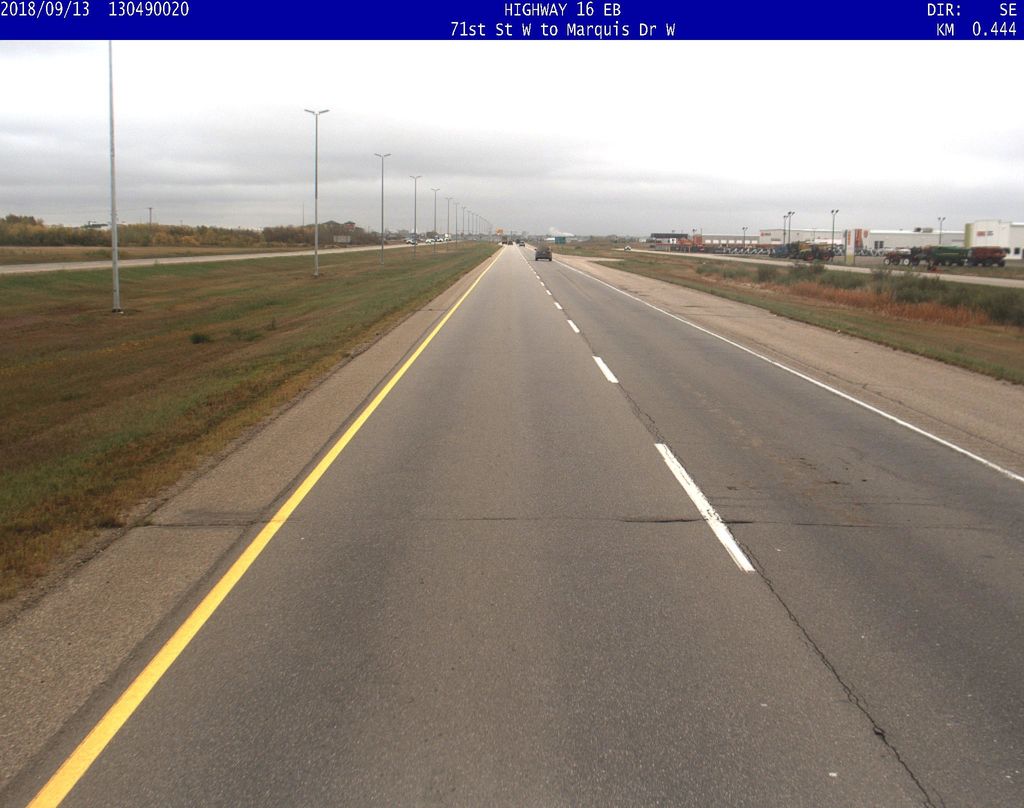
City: saskatoon